高三 · 度量几何学
16. 在底面半径为 6 的圆柱内, 有两个半径也为 6 的球面, 两球的球心距为 13 , 若作一个平面与两个球都相切，且与圆柱面相交成一粗圆，则粗圆的长轴长为
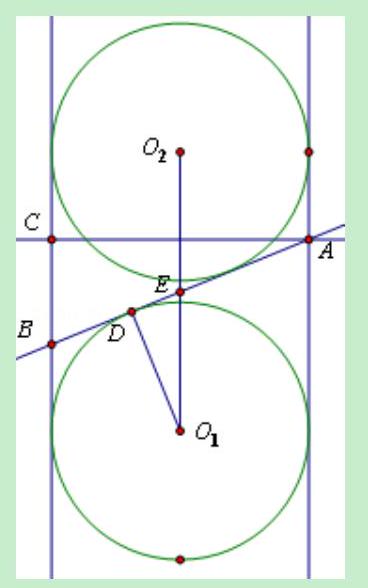
答案: 13
解析: ：解答：设两个球的球心分别为 $\mathrm{O}_{1} 、 \mathrm{O}_{2}$, 所得椭圆的长轴为 $\mathrm{AB}$,直线 $\mathrm{AB}$ 与 $\mathrm{O}_{1} \mathrm{O}_{2}$ 交于点 $\mathrm{E}$, 设它们确定平面 $\alpha$,作出平面 $\alpha$ 与两个球及圆柱的截面, 如图所示过 $\mathrm{A}$ 作 $\mathrm{O}_{1} \mathrm{O}_{2}$ 的垂线, 交圆柱的母线于点 $\mathrm{C}$, 设 $\mathrm{AB}$ 切球 $\mathrm{O}_{1}$ 的大圆于点 $\mathrm{D}$, 连接 $\mathrm{O}_{1} \mathrm{D}$

$\because$ Rt $\triangle \mathrm{O}_{1} \mathrm{DE}$ 中, $\mathrm{O}_{1} \mathrm{E}=\frac{1}{2} \mathrm{O}_{1} \mathrm{O}_{2}=\frac{13}{2}, \mathrm{O}_{1} \mathrm{D}=6$

$\therefore \cos \angle \mathrm{DO}_{1} \mathrm{E}=\frac{O_{1} D}{O_{1} E}=\frac{12}{13}$,

$\because$ 锐角 $\angle \mathrm{DO}_{1} \mathrm{E}$ 与 $\angle \mathrm{BAC}$ 的两边对应互相垂直

$\therefore \angle \mathrm{BAC}=\angle \mathrm{DO}_{1} \mathrm{E}$,

得 Rt $\triangle \mathrm{ABC}$ 中, $\cos \angle \mathrm{BAC}=\frac{A C}{A B}=\frac{12}{13}$,

$\because A C$ 长等于球 $\mathrm{O}_{1}$ 的直径, 得 $A C=12$

$\therefore$ 椭圆的长轴 $\mathrm{AB}=13$

故答案为: 13

分析: 本题主要考查了平面与圆柱面的截线, 解决问题的关键是根据平面与圆柱面的截线性质, 设两个球的球心分别为 $\mathrm{O}_{1} 、 \mathrm{O}_{2}$, 椭圆的长轴为 $\mathrm{AB}$, 作出由 $\mathrm{AB}$ 与 $\mathrm{O}_{1} \mathrm{O}_{2}$ 确定平面 $\alpha$ 与两个球及圆柱的截面, 并过 $\mathrm{A}$ 作 $\mathrm{O}_{1} \mathrm{O}_{2}$ 的垂线, 交圆柱的母线于点 $\mathrm{C}$, 连接 $\mathrm{O}_{1}$ 与 $\mathrm{AB}$ 切球 $\mathrm{O}_{1}$ 的切点 D. 分别在 Rt $\triangle \mathrm{O}_{1} \mathrm{DE}$ 中和 Rt $\triangle \mathrm{ABC}$ 中, 利用 $\angle \mathrm{BAC}=\angle \mathrm{DO}_{1} \mathrm{E}$ 和余弦的定义, 结合题中的数据建立关系式, 即可解出 $\mathrm{AB}$ 的长, 即得该椭圆的长轴长.